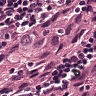
Metastatic tissue present: yes